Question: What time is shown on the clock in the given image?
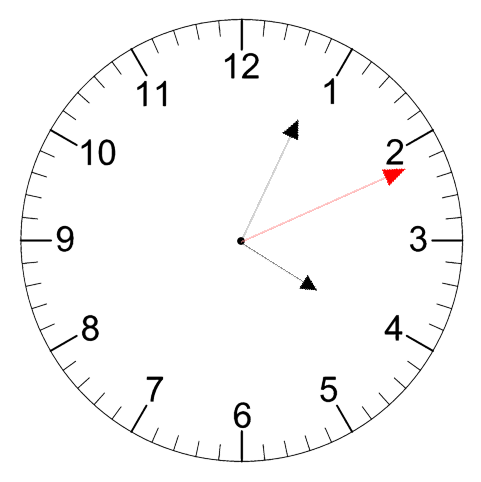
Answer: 04:04:11